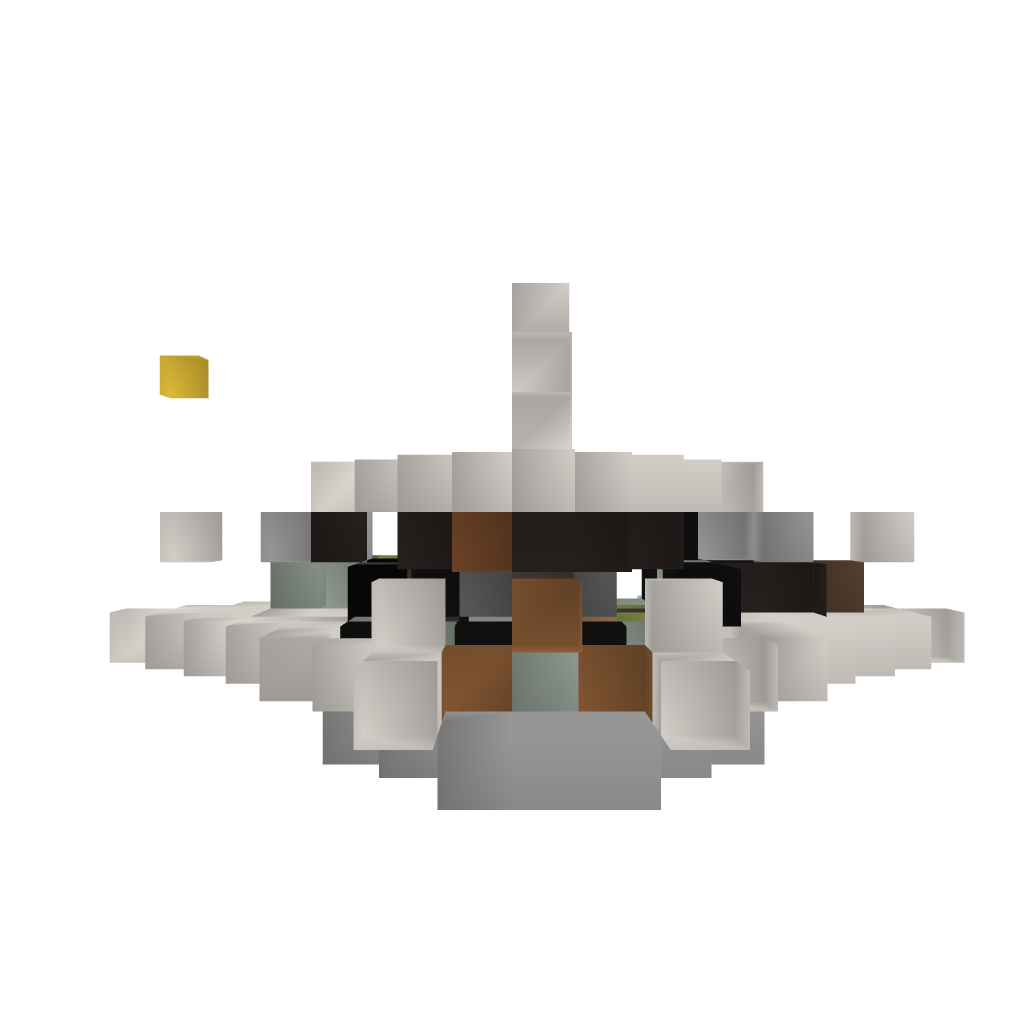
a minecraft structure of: Functional Alien Fighter